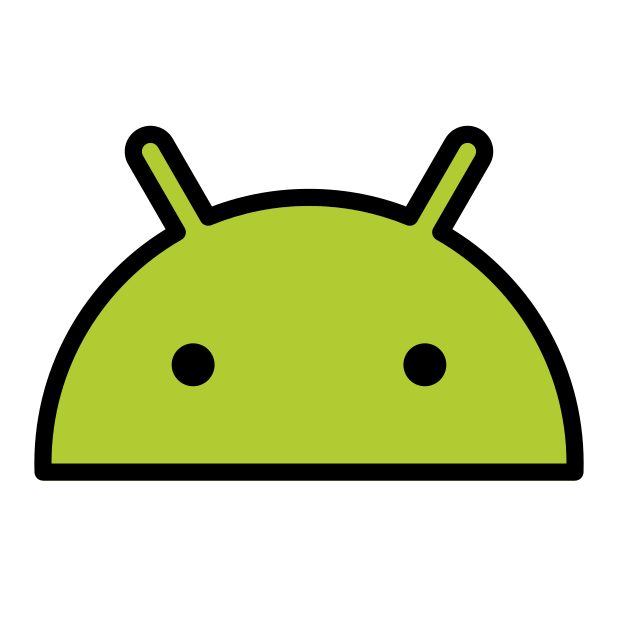
android